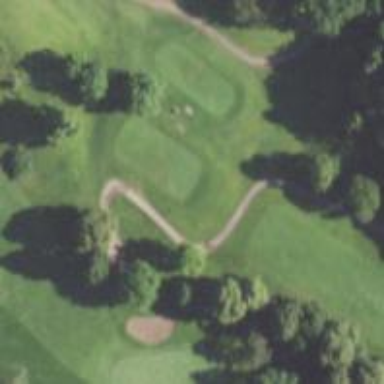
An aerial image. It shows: Asphalt footway that resembles path on golf course.